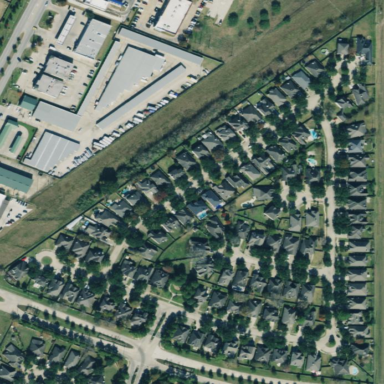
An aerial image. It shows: Residential neighbourhood.